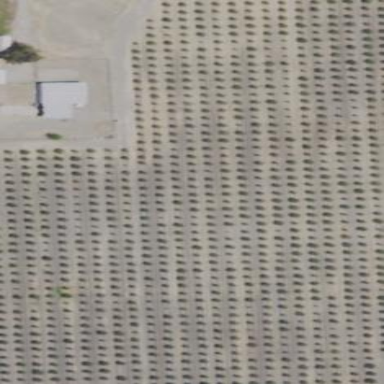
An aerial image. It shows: Orchard filled with pomegranate trees.